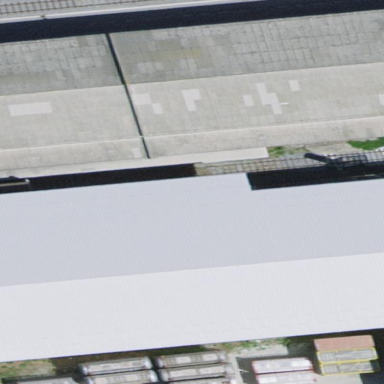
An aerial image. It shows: Industrial building.